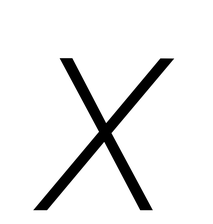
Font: Roboto-Italic_ExtraLight_Italic